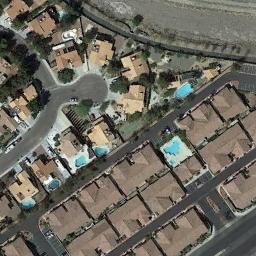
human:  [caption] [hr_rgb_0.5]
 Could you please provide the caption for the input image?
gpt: In densely populated areas there are many roads and densely arranged houses and trees of varying sizes and shapes, As well as large lawns and a few swimming pools .

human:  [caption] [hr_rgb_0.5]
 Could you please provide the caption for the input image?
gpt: Residential houses vary in size .

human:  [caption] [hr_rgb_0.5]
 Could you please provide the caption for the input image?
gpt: The dense residential is next to the road .

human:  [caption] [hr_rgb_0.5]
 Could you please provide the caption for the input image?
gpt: A dense residential area has lots of houses of the same style and some of houses have pools .

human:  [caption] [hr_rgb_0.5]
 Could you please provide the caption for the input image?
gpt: There are many brown buildings arranged neatly on dense residential area .